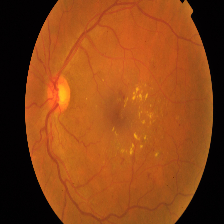
Diabetic retinopathy grade: Proliferative DR